Question: What options do I have to draw on a textarea?
I know some wysiwyg editors that do it. I'm not sure what's the approach they use, and will have a look at them to understand, but I know that things like <URL> have been around for a while, so I'm guessing there may be more modern approaches these days.
More specifically, what I need is to set the color, or the background color, of a part of text, and sometimes to add some icons.
Here's a mockup of what I'm envisioning:

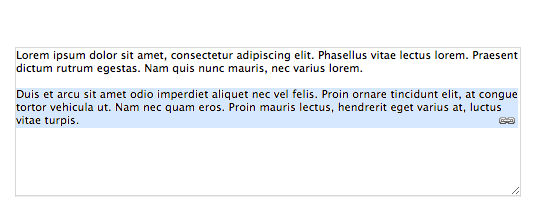
Answer: Like other form controls, the styling you can apply to a textarea is quite limited. For an example of some styles you can apply, <URL>.
Most WYSIWYG (rich text) editors (e.g. tinyMCE and CKEditor) are using <URL> on a div or iframe and not a textarea even though it may look like a textarea.